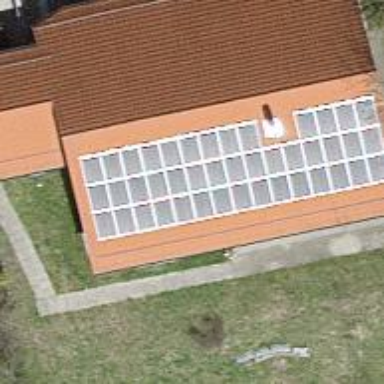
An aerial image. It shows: Solar photovoltaic panel generator.